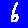
Digit: 6